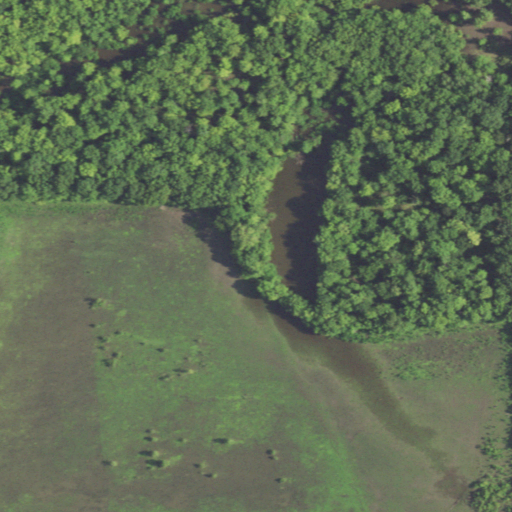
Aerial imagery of island in Illinois named Snicarte Island containing herbaceous wetlands, woody wetlands, and open water